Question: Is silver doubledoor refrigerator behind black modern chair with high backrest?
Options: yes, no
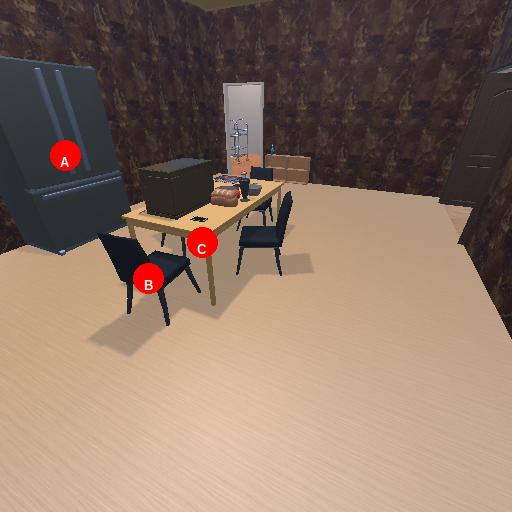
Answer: yes